Interaction volume radius: 10 \u00c5
Interaction volume height: 25 \u00c5
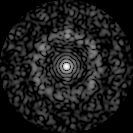
Disorder parameter: 0.7789